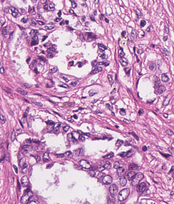
Tumor epithelial tissue: yes
Tumor-associated stroma tissue: yes
Normal tissue: no